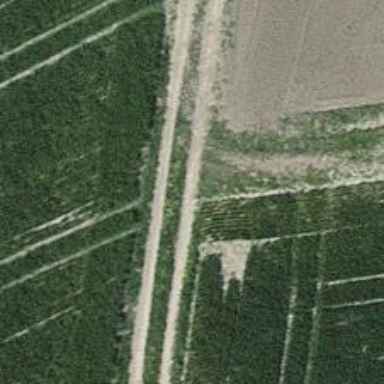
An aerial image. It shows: Unpaved track road.